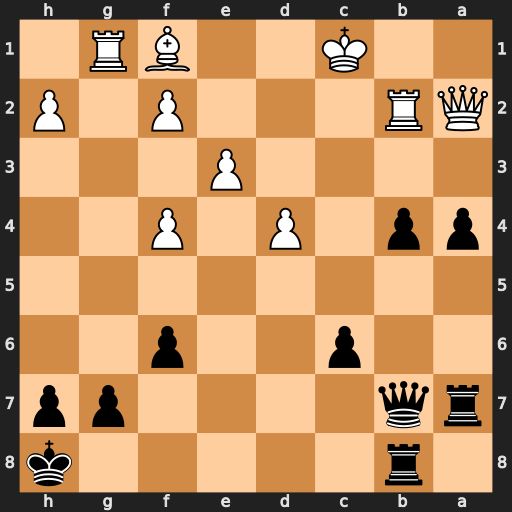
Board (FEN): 1r5k/rq4pp/2p2p2/8/pp1P1P2/4P3/QR3P1P/2K2BR1
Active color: b
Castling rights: -
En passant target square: -
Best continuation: b3 Qa3 Qb4 Qxb4 Rxb4 Bh3 a3